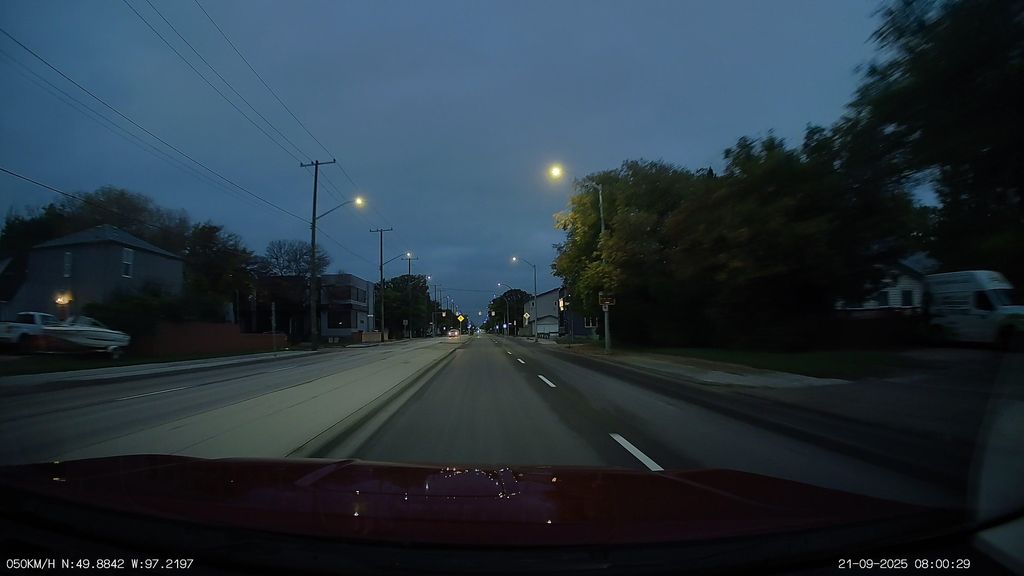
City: winnipeg